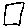
Label: square